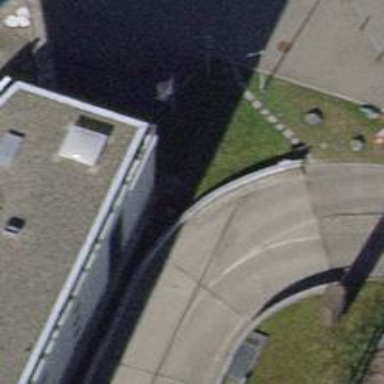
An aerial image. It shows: Flagpole with advertising flag.